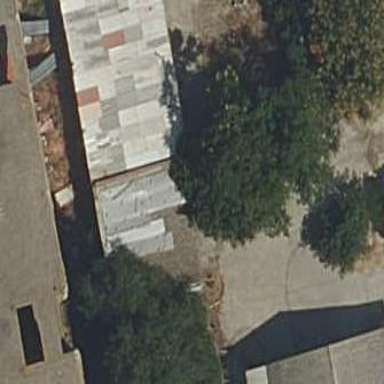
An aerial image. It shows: Industrial building.